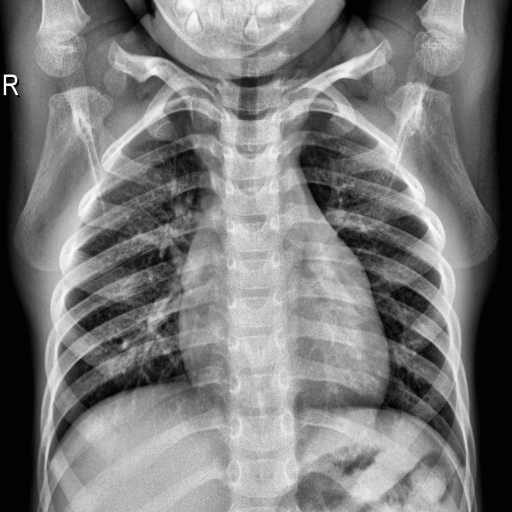
Finding: NORMAL